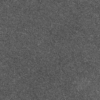
Label: dusty